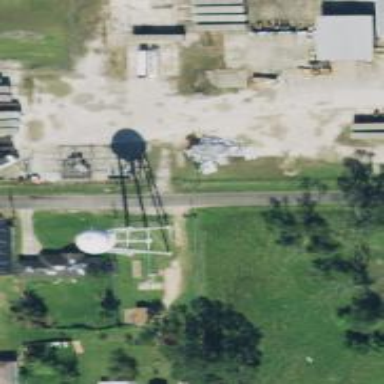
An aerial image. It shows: Water tower that is man-made.